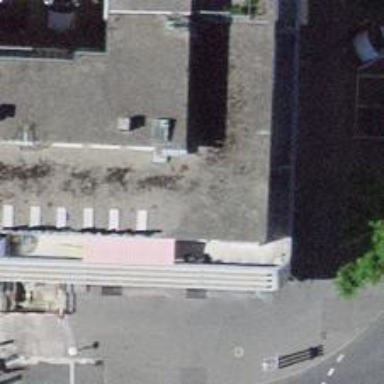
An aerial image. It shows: Bar.